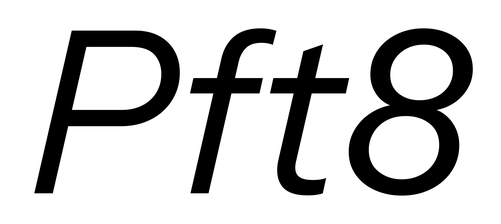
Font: InstrumentSans-Italic_Italic